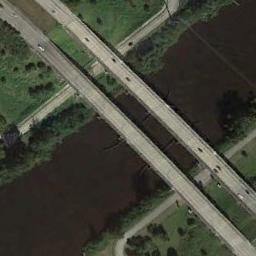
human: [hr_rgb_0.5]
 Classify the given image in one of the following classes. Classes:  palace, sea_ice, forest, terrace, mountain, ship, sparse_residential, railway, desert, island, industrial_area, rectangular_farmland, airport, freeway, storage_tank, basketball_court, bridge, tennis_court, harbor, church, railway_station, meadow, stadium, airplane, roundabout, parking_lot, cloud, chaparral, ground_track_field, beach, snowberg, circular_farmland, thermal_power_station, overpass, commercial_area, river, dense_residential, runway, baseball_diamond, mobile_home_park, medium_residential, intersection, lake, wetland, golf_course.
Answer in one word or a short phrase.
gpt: bridge